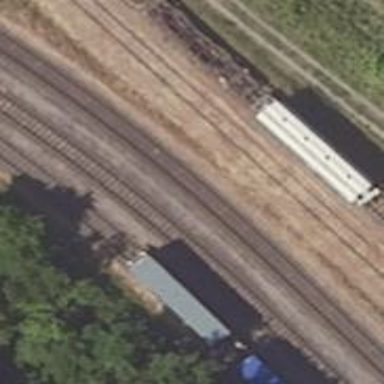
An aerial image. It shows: Abandoned railway yard.